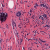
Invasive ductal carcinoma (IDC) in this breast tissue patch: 0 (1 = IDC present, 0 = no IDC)